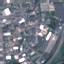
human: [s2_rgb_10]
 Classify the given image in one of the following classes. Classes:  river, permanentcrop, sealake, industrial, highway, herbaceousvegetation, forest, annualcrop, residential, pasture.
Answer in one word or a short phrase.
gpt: Industrial